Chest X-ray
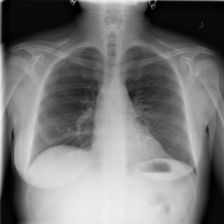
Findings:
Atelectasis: negative
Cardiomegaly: negative
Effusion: negative
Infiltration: negative
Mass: negative
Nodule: negative
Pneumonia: negative
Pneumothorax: negative
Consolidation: negative
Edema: negative
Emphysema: negative
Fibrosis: negative
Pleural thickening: negative
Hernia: negative